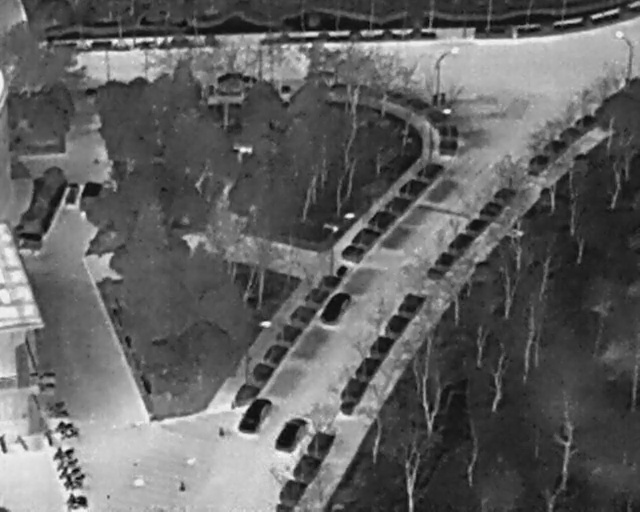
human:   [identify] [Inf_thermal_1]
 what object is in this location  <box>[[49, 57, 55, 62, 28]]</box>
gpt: <ref>1 medium car at the center</ref>

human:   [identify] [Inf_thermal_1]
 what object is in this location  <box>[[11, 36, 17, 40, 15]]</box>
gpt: <ref>1 small othervehicle at the left</ref>